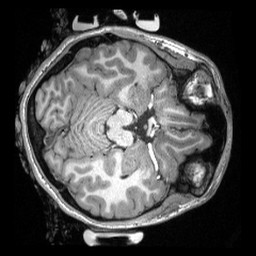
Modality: T1w
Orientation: axial
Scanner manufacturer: siemens
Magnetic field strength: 3 T
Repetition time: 2.3 s
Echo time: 0.00308 s